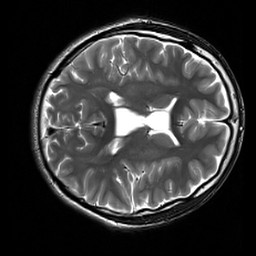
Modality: T2w
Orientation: axial
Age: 19
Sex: male
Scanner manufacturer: siemens
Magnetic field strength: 3 T
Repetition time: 7 s
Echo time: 0.09 s